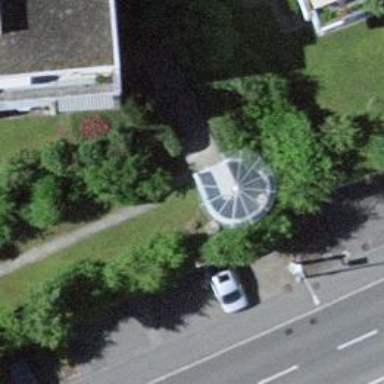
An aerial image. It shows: Concrete steps.